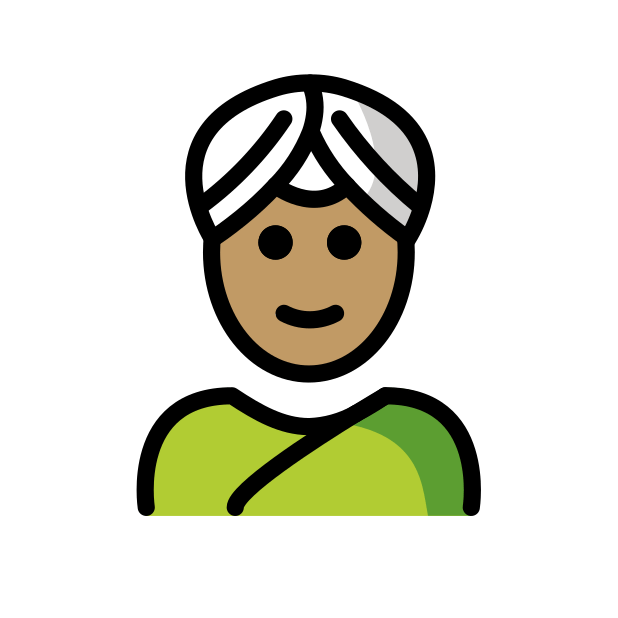
woman wearing turban: medium skin tone